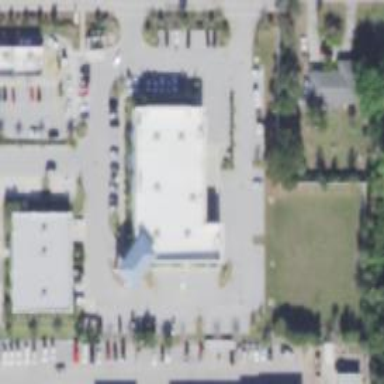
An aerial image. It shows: Retail area.